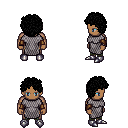
a pixel art fantasy rpg character, male body template, human, dark skin, chain mail, teal pants, black curly afro hairstyle, leather bracers, metal boots, four views (front, back, left, right), 2x2 character sprite sheet, small pixel art, hard edges, no anti-aliasing